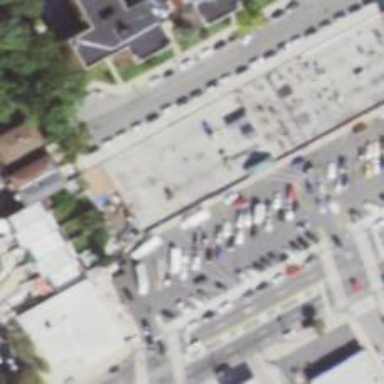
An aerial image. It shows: Supermarket.